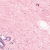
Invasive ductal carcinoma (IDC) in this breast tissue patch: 0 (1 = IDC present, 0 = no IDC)